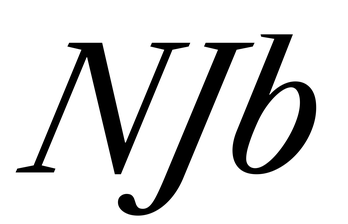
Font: LibreCaslonText-Italic_Italic